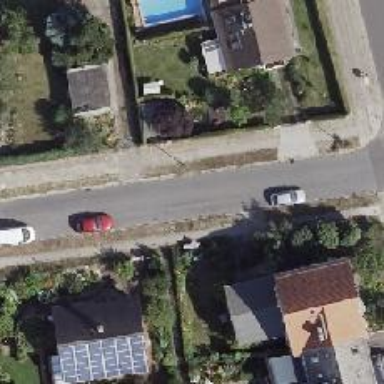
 with the sidewalk on the right having sett surface."